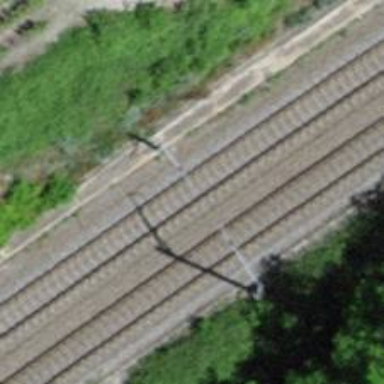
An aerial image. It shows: Single-track electrified railway with contact line.